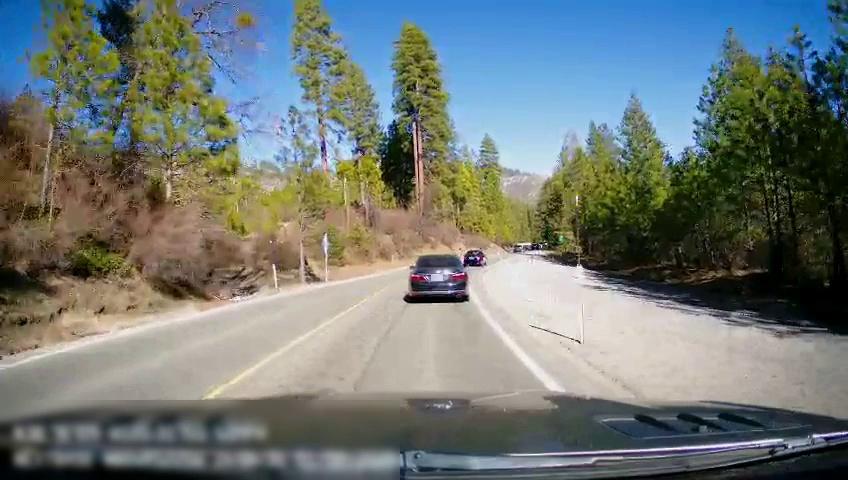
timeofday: Day
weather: Sunny
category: Drivable Space
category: Vehicles | Car
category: Vehicles | Car
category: Lanes | Opposite Lane
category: Lanes | Opposite Lane
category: Lanes | Current Lane
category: Lanes | Current Lane